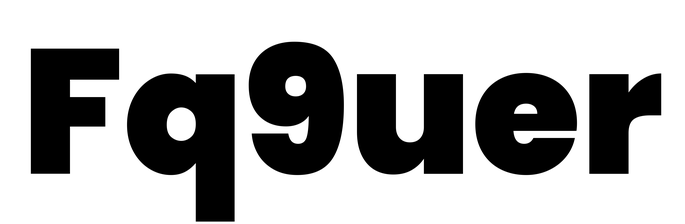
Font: Poppins-Black